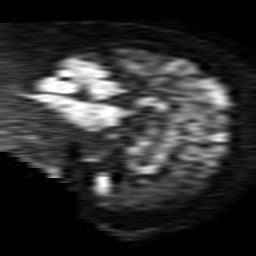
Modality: TRACE
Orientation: sagittal
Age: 82
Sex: female
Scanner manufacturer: philips
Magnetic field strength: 1.5 T
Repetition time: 3.684 s
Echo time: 0.09411 s